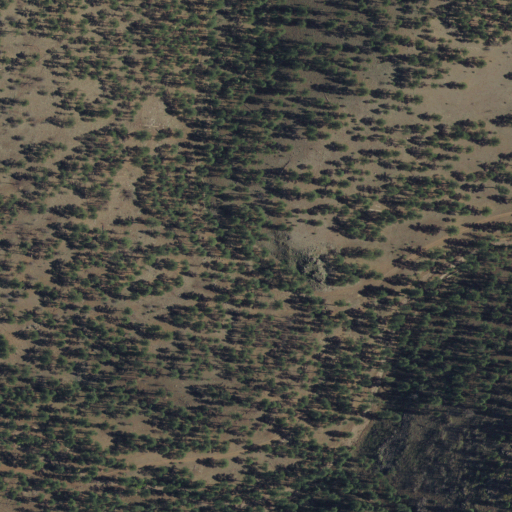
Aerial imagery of valley in New Mexico named Black Burro Canyon containing evergreen forest, grassland, and shrub